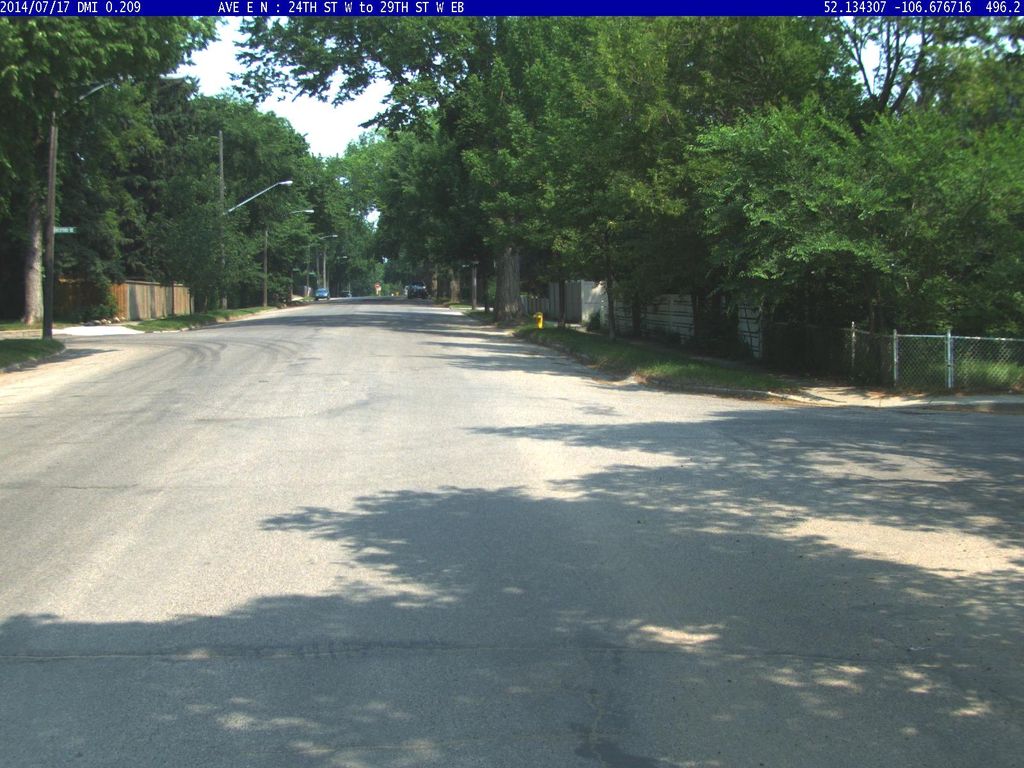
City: saskatoon